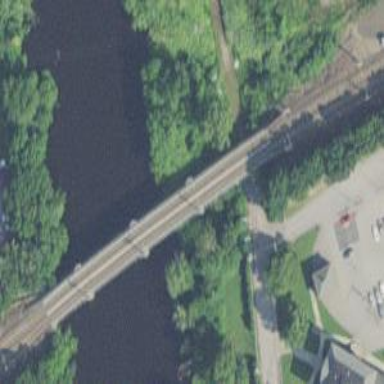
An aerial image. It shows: Bridge over railway with electrified contact lines.